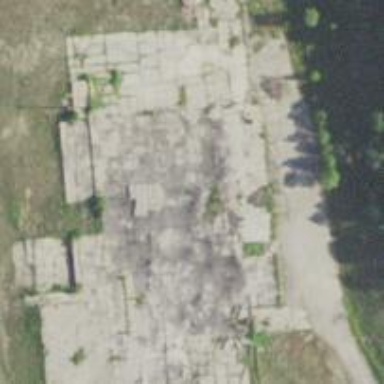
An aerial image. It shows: View of historic ruins.